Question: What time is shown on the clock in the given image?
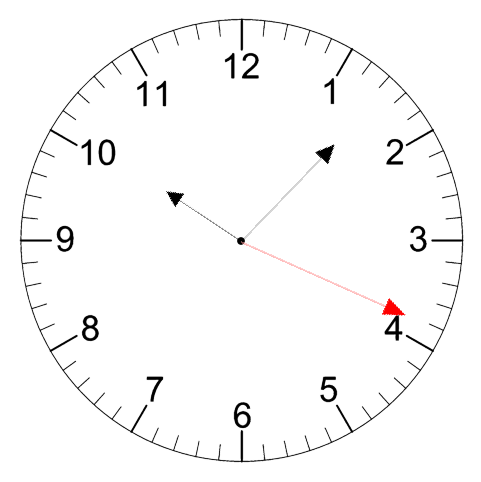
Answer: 10:07:19